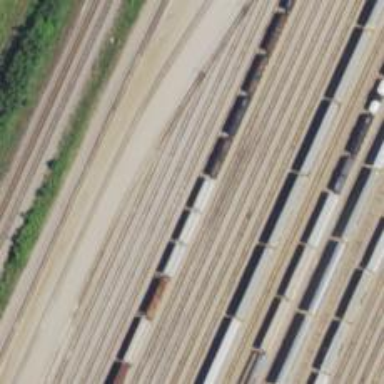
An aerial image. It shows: Railway siding with rails.